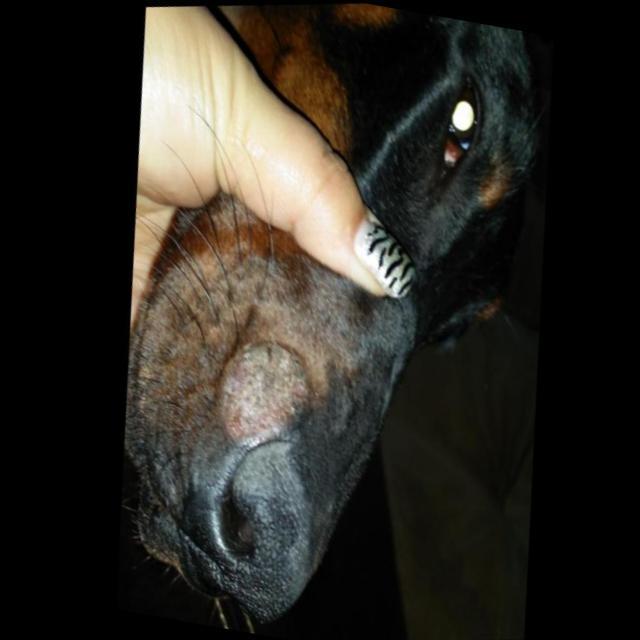
Canine ringworm (Dermatophytosis) — fungal infection caused by Microsporum or Trichophyton. Presents with circular alopecia, scaling, crusting, and broken hairs.